Field crop: maize
Growth stage: 2
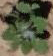
Species: chenopodium